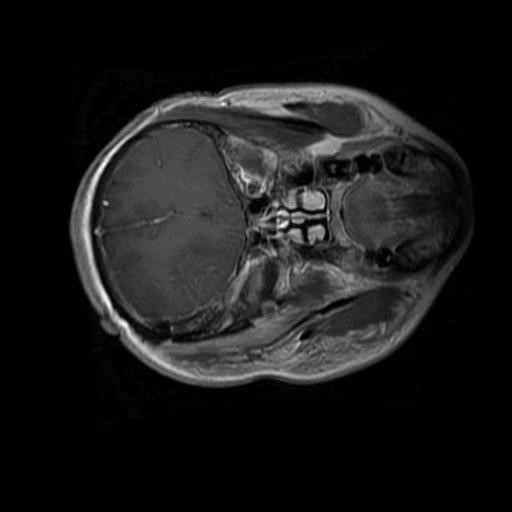
Label: brain_glioma